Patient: sex F, age 51
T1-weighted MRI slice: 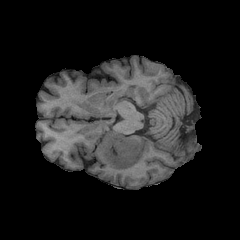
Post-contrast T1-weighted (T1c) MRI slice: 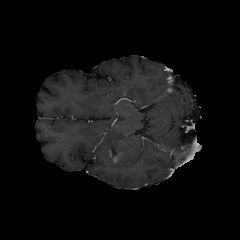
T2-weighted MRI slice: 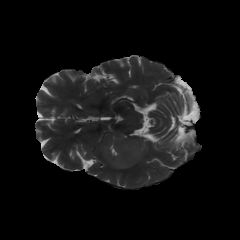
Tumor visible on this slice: yes
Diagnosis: Glioblastoma, IDH-wildtype
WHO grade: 4